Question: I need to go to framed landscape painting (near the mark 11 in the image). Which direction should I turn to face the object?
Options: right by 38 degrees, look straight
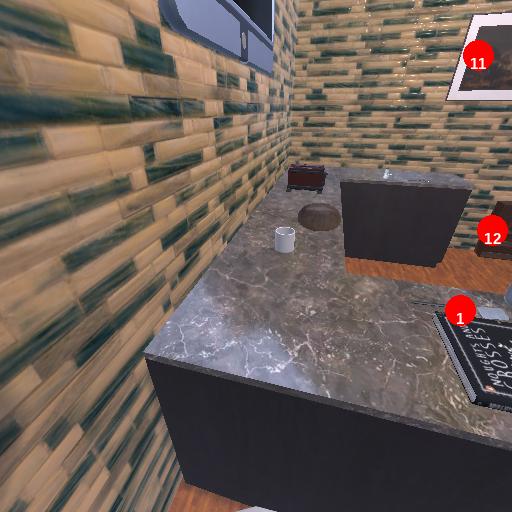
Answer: right by 38 degrees